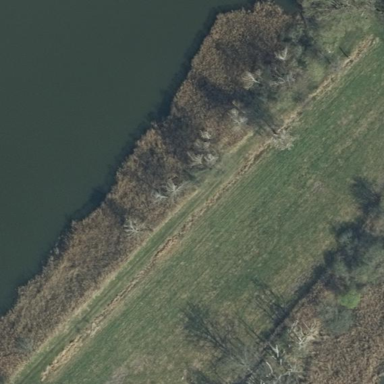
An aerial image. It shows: Reedbed in wetland area.